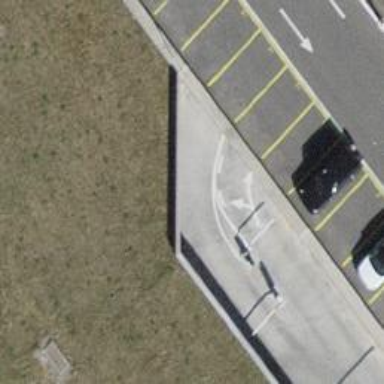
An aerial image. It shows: Parking entrance.